Interaction volume radius: 5 \u00c5
Interaction volume height: 40 \u00c5
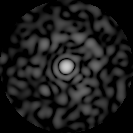
Disorder parameter: 0.8253